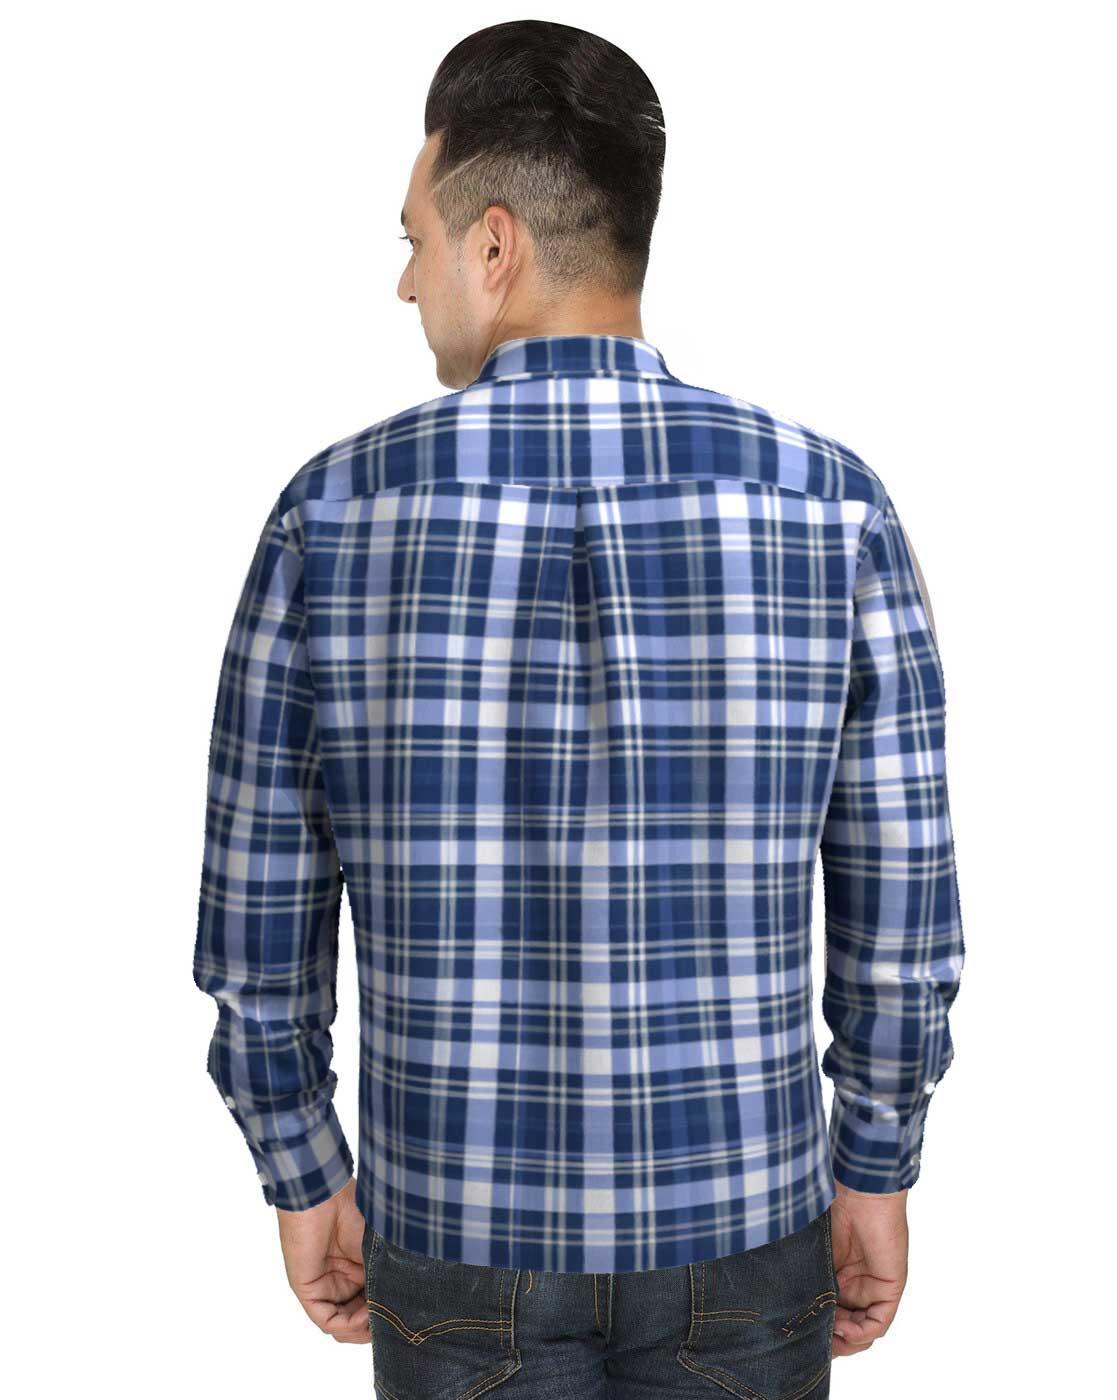
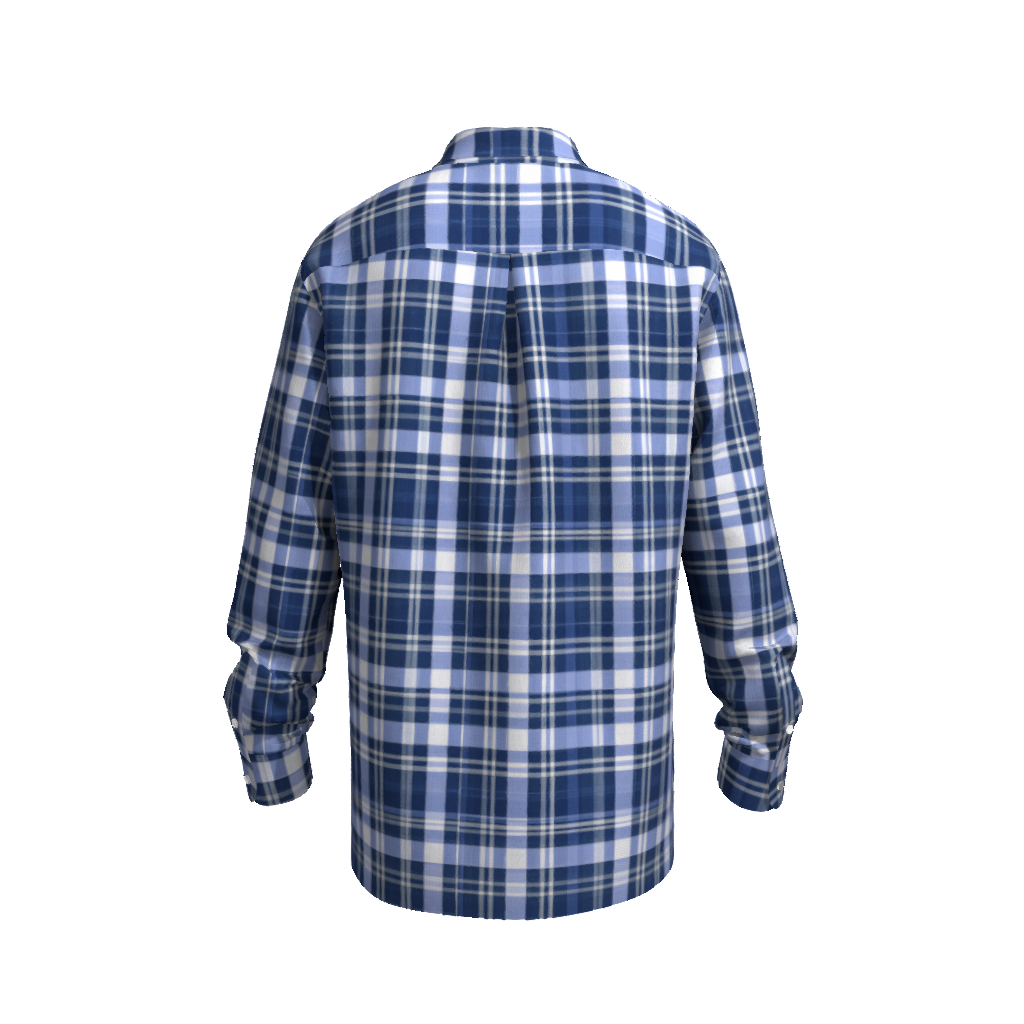
Clothing description: blue regular fit plaid button up tee